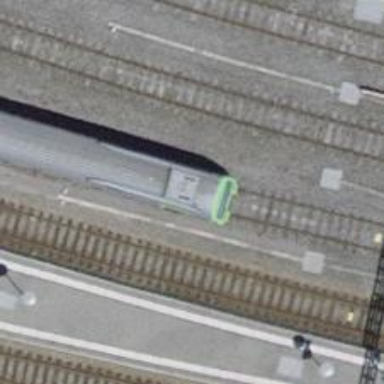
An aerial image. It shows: Railway siding with one electrified track and contact line for powering the train.